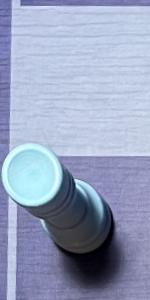
Label: Rook_White